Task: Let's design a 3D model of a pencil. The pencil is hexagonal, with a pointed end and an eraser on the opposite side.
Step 91:
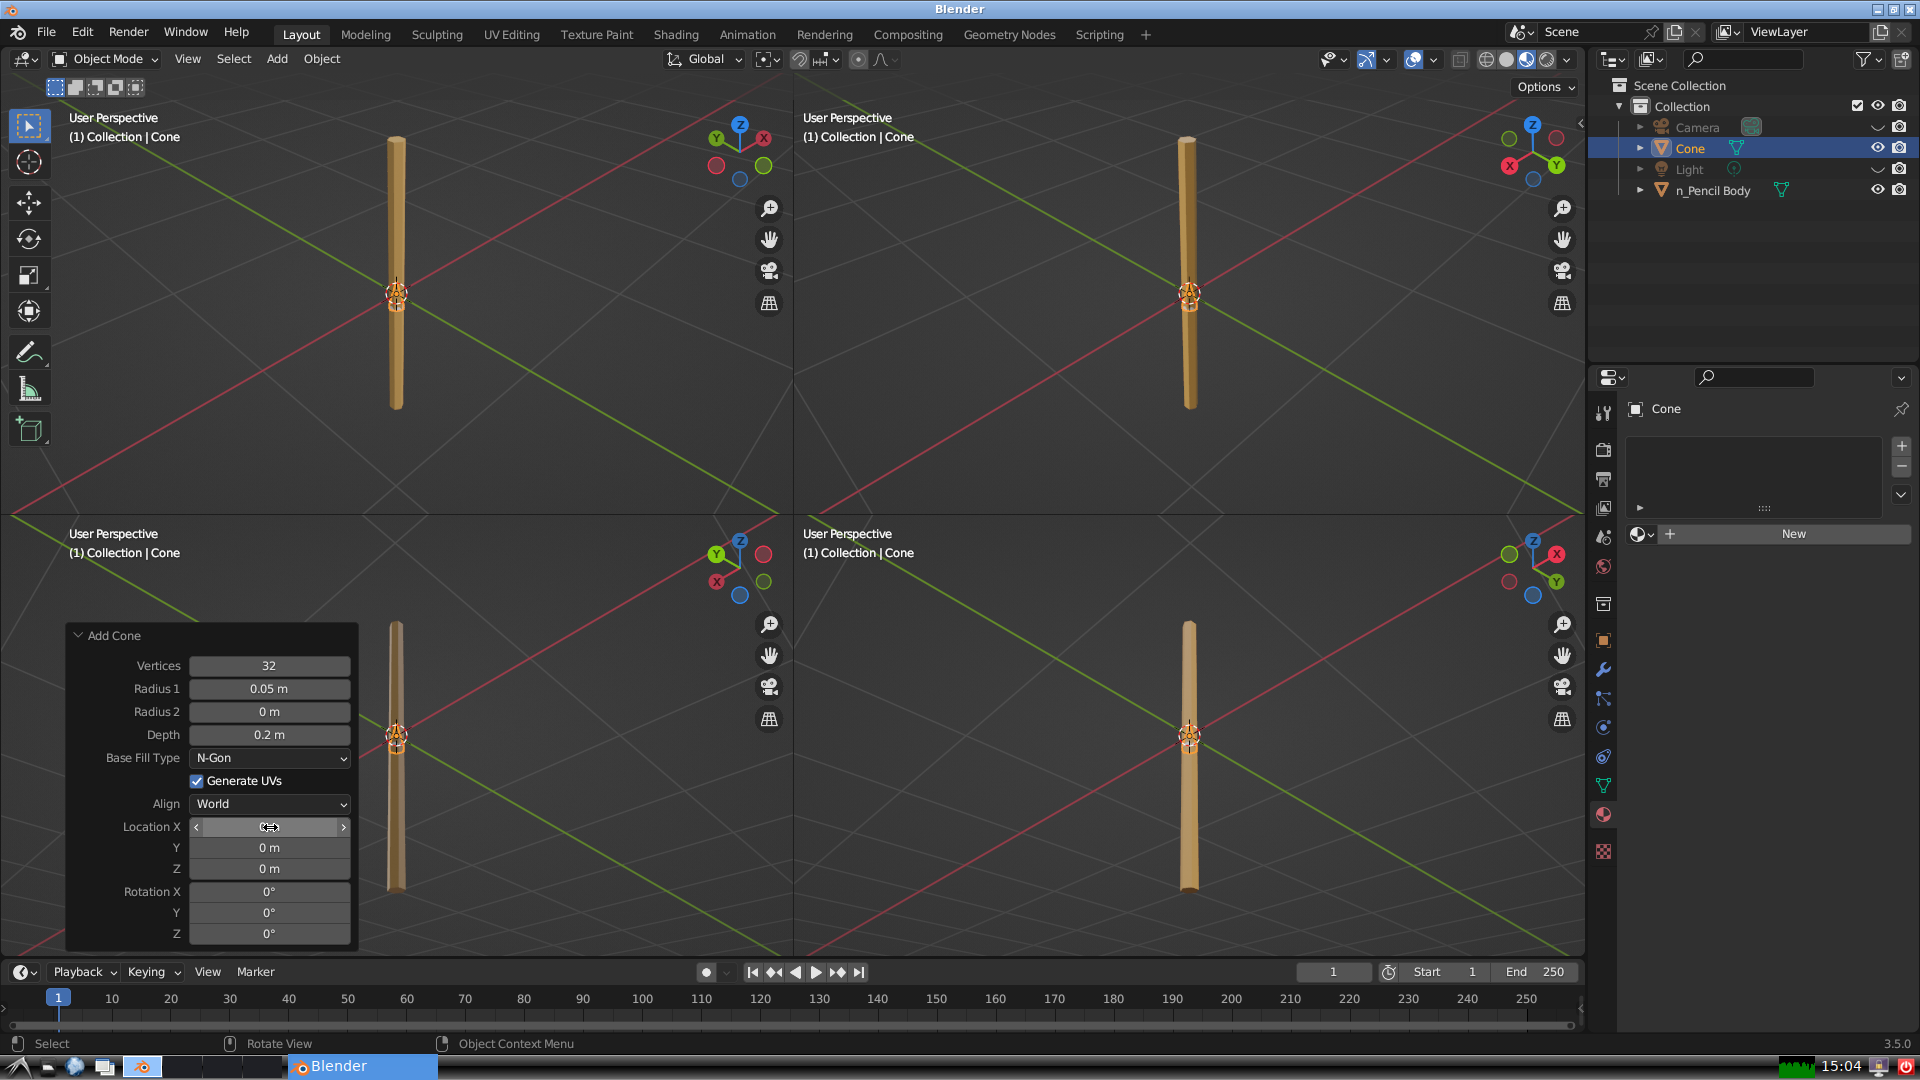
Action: click: no